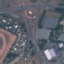
Land use / land cover: Highway